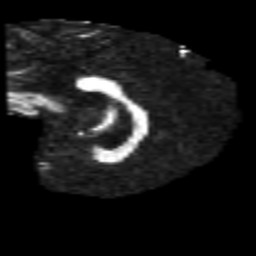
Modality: FA
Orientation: sagittal
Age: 43
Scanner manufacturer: philips
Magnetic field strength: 3 T
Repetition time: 8.6 s
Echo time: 0.127 s